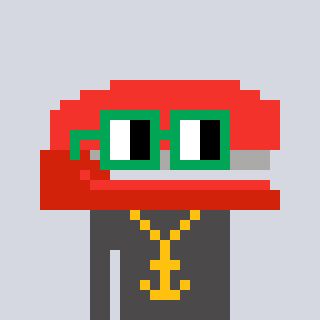
a pixel art character with square green glasses, a stapler-shaped head and a grayscale-colored body on a cool background